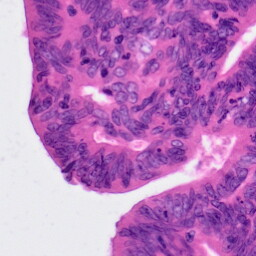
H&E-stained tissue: Colon